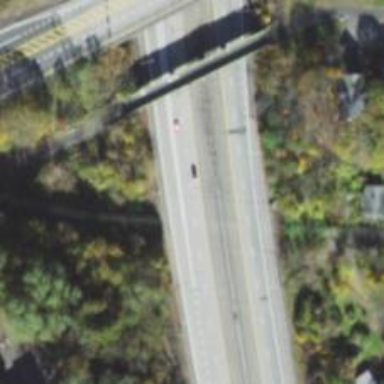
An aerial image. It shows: Primary highway with expressway characteristics.